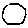
Label: hexagon